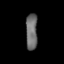
Tissue: lung
Cell type: Endothelial cells
Senescence score: 0.7563
Nuclear area (px): 417
Mean DAPI intensity: 107.607